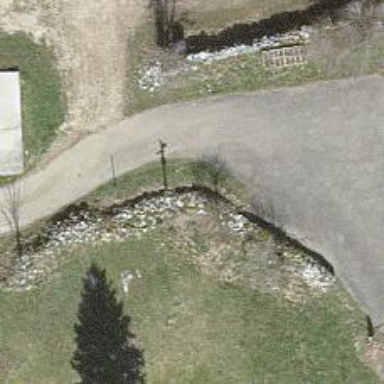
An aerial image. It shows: Wall made of dry stone.